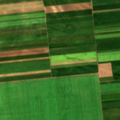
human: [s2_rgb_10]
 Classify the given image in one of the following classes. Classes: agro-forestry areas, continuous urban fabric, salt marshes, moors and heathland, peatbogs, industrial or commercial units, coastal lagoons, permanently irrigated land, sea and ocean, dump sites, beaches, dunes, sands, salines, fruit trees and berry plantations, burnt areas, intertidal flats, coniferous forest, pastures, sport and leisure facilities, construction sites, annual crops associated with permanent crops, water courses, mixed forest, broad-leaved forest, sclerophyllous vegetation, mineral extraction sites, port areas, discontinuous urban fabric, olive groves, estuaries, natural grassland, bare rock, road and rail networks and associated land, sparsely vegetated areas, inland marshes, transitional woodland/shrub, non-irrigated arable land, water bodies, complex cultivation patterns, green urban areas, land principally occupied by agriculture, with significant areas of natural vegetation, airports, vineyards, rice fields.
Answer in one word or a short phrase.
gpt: non-irrigated arable land